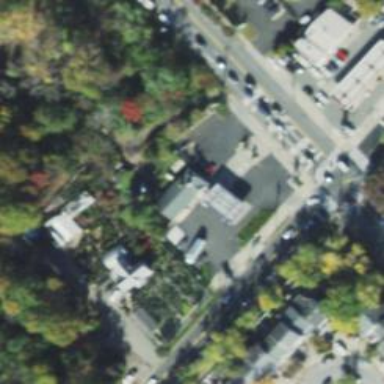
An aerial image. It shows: Convenience shop.